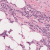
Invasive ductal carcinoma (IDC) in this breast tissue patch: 1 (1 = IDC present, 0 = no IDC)